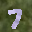
Label: 7